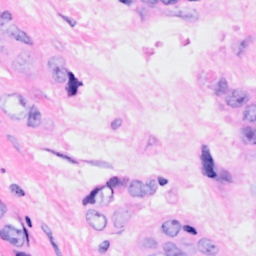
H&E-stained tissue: Breast